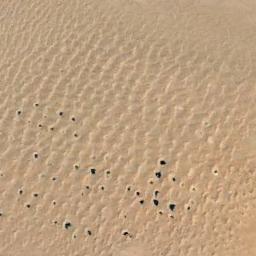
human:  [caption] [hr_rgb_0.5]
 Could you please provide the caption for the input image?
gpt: There are many lines in the desert .

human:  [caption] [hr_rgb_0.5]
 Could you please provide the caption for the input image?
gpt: The white desert is full of sparse plants .

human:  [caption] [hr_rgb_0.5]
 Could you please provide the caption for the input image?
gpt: This is a yellow desert with wavy stripes and there is sparse dark green chaparral in the desert .

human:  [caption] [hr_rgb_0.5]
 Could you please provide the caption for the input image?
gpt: The desert has yellow sand and some small trellis dunes .

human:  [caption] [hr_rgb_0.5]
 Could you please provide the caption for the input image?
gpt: A yellow desert with some bushes .